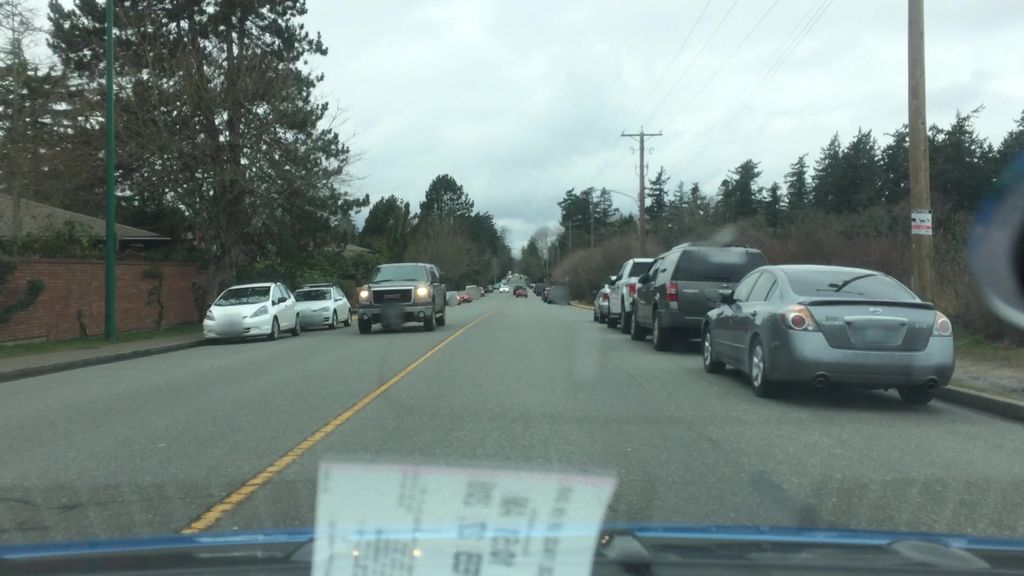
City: victoria